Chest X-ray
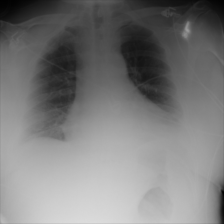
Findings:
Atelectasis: negative
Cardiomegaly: negative
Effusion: negative
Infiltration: negative
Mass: negative
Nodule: negative
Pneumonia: negative
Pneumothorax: negative
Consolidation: negative
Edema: negative
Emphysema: negative
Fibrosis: negative
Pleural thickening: negative
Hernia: negative